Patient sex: M
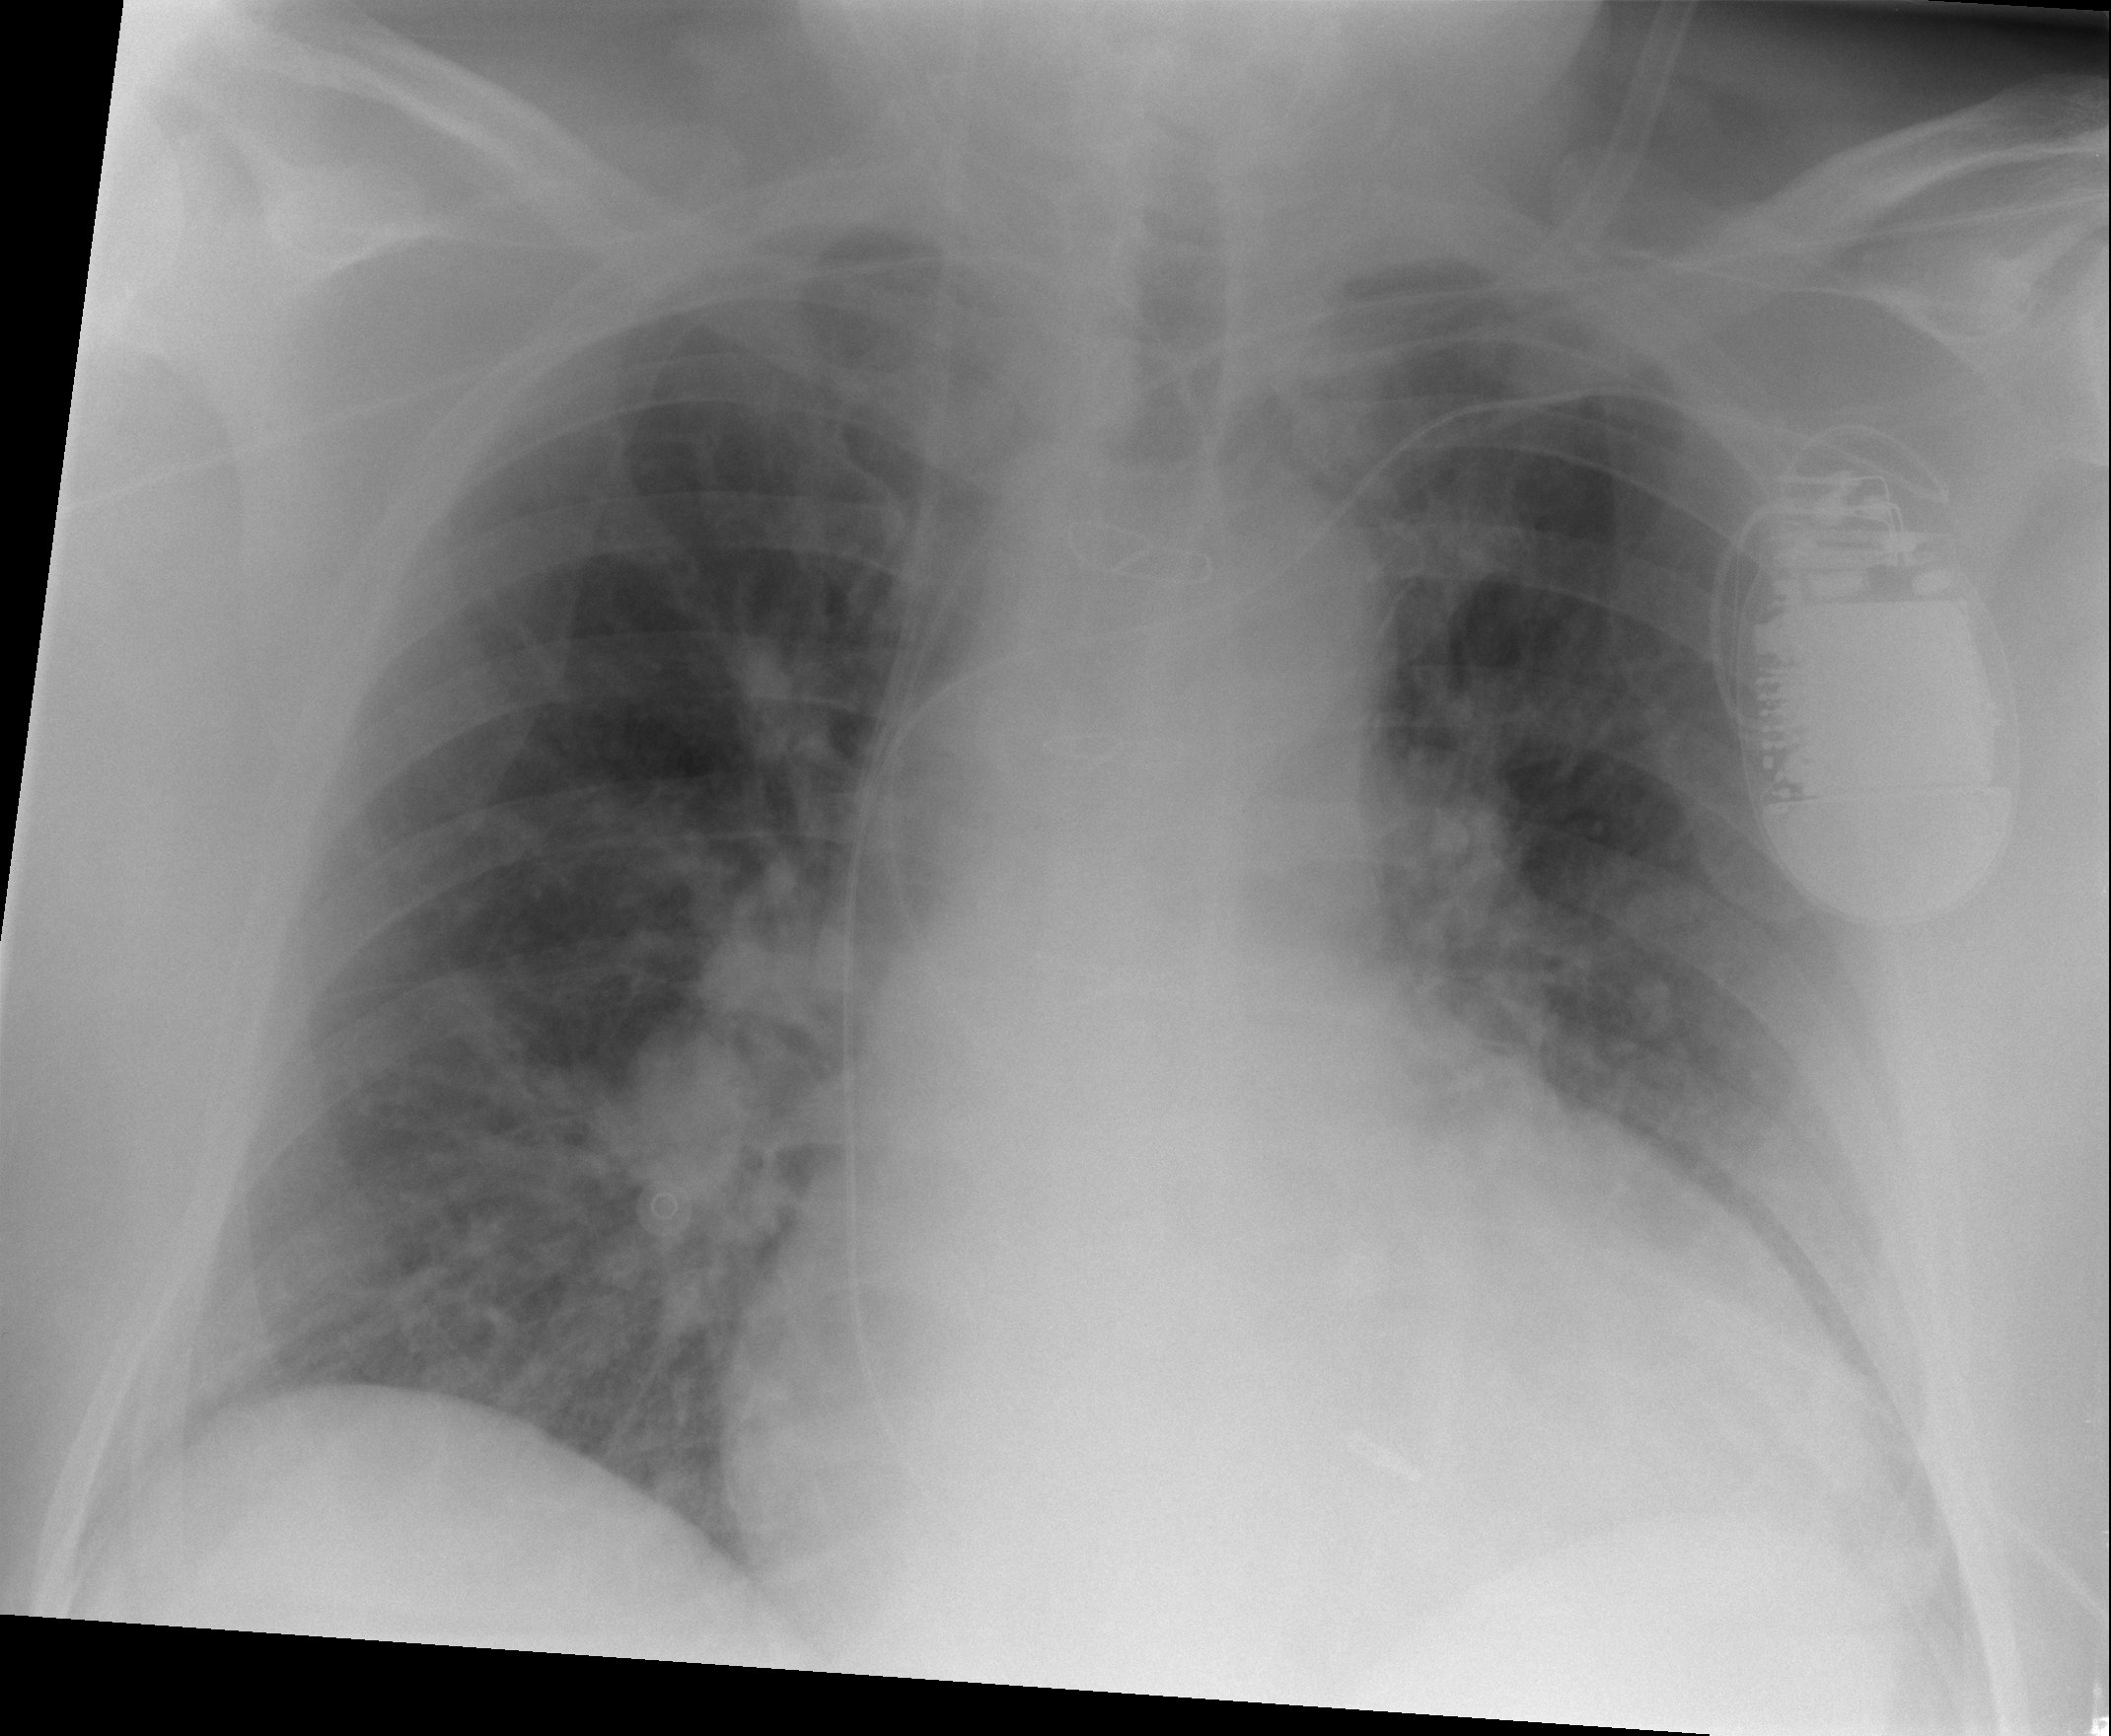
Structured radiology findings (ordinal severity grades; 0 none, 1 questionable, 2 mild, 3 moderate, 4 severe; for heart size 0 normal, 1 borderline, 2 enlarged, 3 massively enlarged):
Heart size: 0
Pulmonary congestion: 2
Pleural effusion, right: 0
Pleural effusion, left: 0
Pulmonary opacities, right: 1
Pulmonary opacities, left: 1
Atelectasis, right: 0
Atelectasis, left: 0